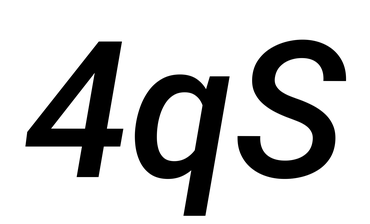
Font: Roboto-Italic_Medium_Italic